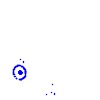
Particle: kaon